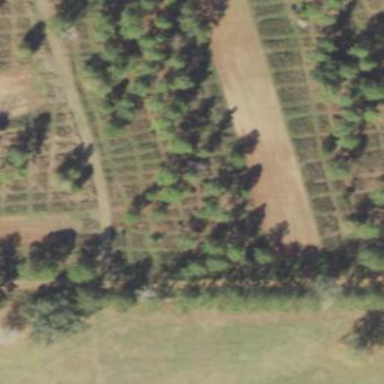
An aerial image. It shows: Orchard.